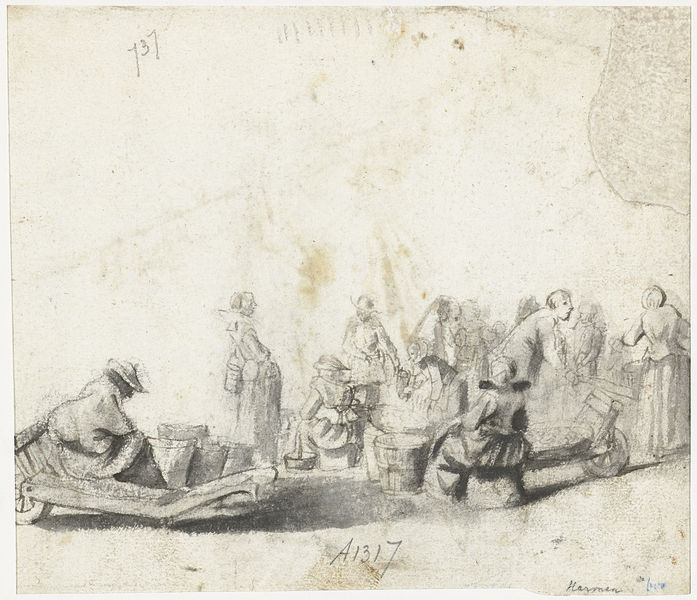
Titel: Marktscène
Künstler: Harmen ter Borch
Standort: Amsterdam
Institution: Rijksmuseum
Schlagwörter: weiß, frauen, menschen, hut, männer, schwarz, skizze, zeichnung, haube, alt, kleidung, arbeit, karren, leer, markt, wagen, schmutz, kohle, bleistift, bottich, schmutzig, 1317, menschenkleider